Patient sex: F
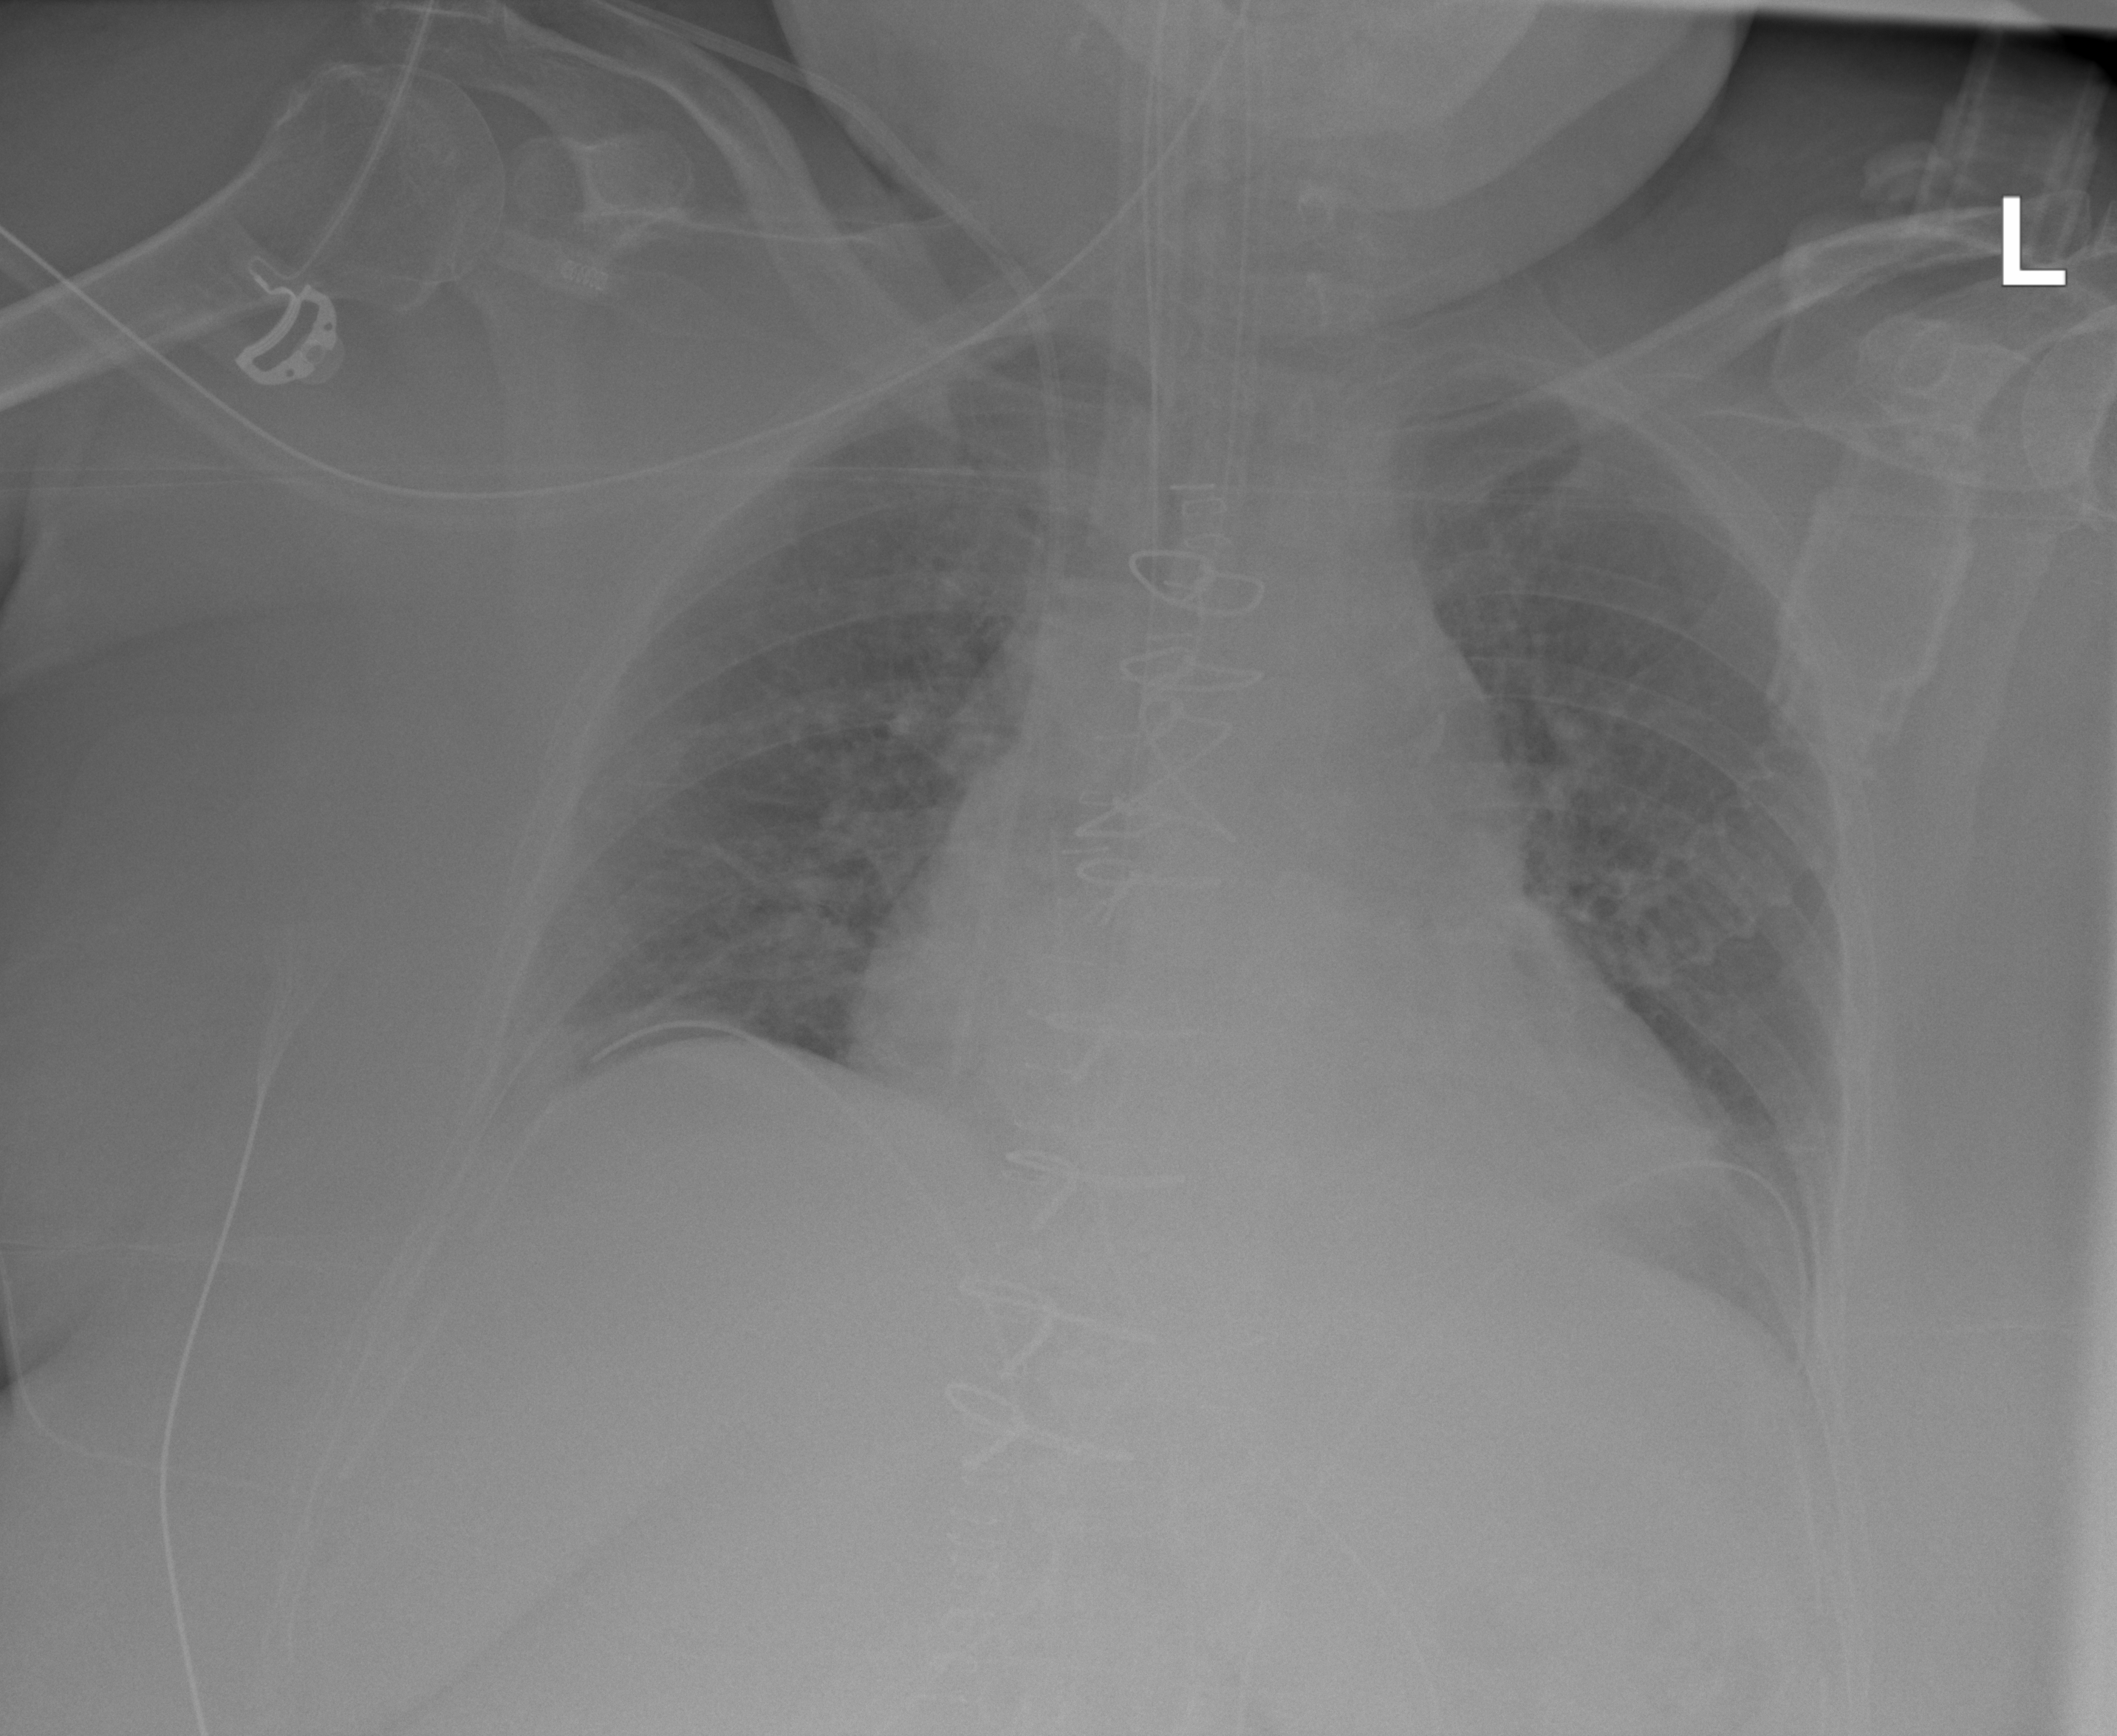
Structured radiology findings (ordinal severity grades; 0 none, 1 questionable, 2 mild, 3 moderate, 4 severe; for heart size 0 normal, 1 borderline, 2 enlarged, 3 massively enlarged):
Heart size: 2
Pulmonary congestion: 0
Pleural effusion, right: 0
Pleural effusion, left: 0
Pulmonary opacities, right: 0
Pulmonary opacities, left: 0
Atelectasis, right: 1
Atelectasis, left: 1